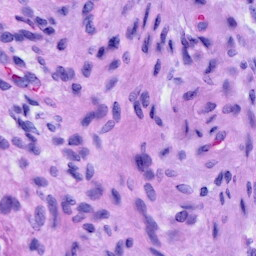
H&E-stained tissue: Cervix